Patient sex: M
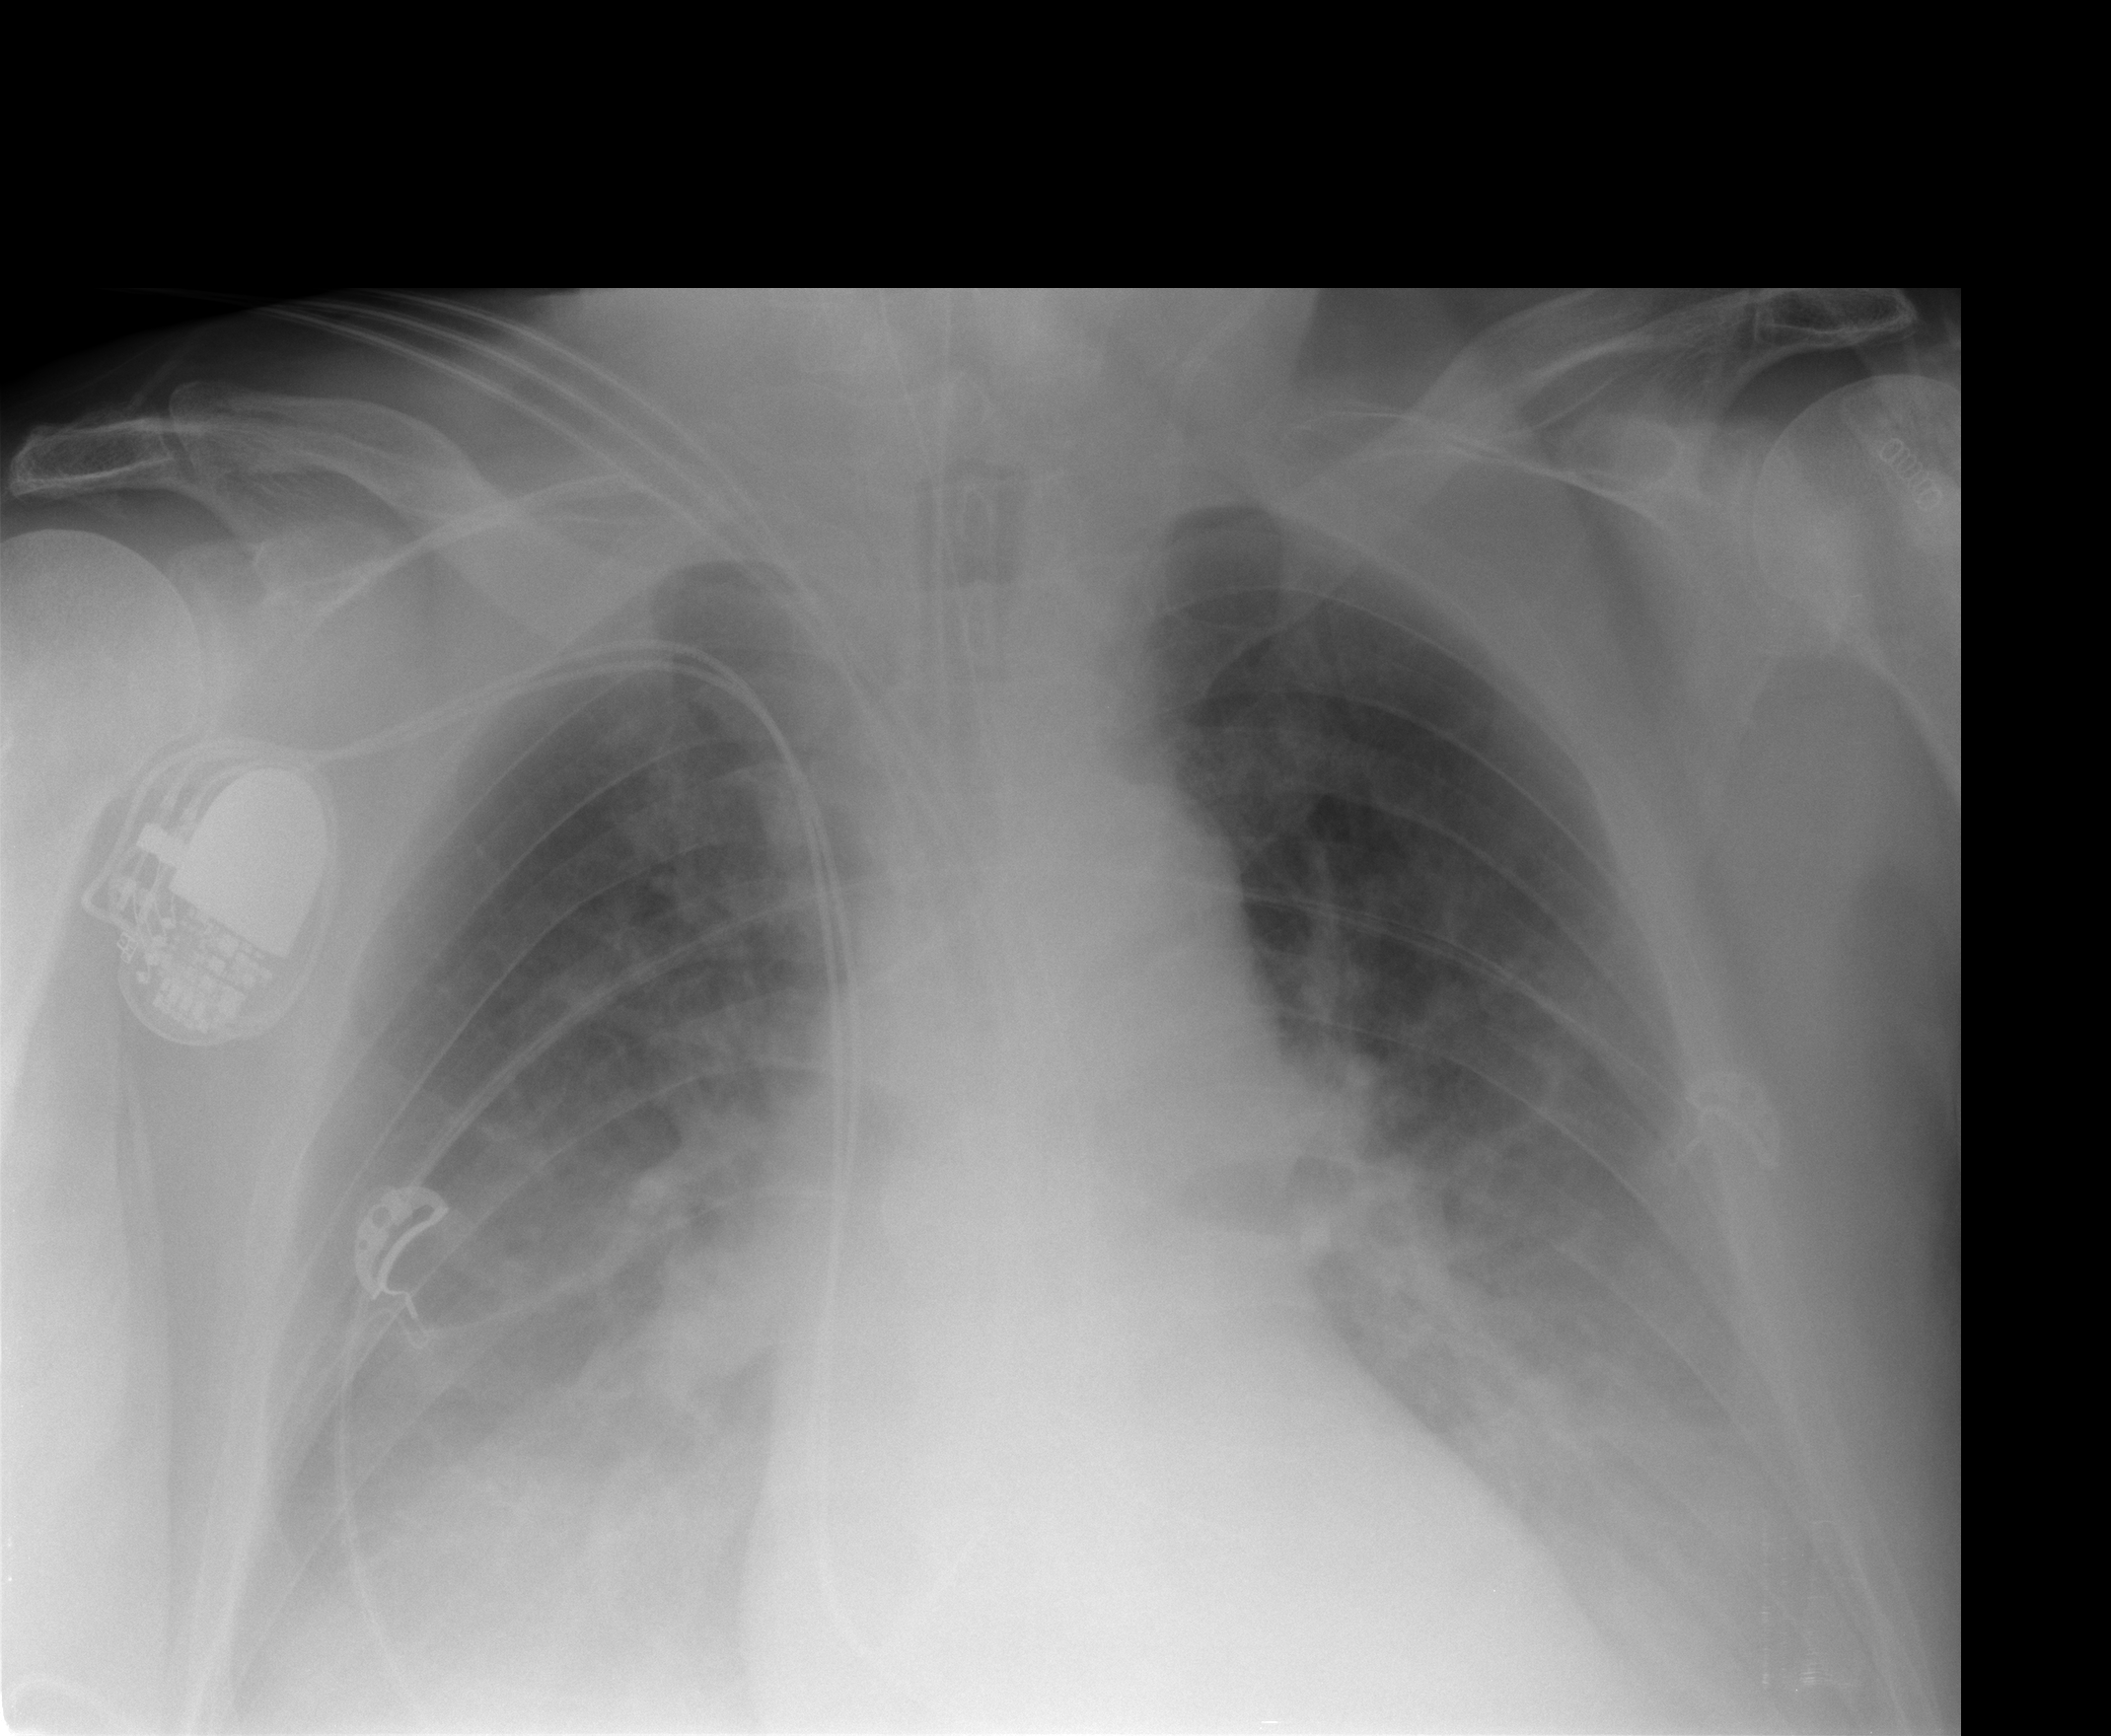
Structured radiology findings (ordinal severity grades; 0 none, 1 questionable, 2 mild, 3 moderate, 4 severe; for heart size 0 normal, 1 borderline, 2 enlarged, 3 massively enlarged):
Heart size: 0
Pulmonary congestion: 3
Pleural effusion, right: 2
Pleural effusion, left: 2
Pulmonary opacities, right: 0
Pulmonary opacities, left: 0
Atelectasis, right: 2
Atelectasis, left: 2